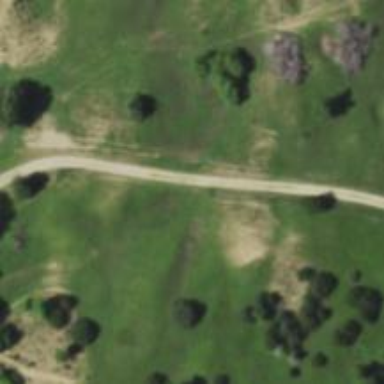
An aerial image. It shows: Driveway.